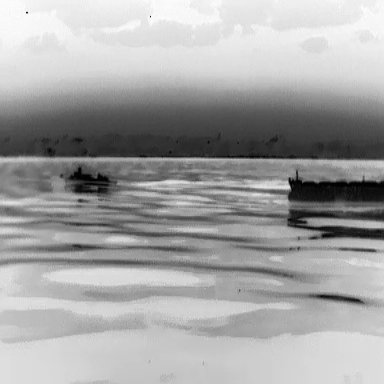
There is a warship in the infrared image.